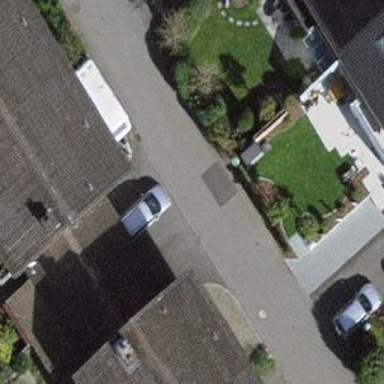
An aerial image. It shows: Group of garages.